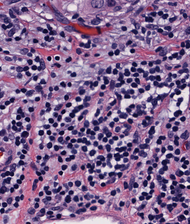
Tumor epithelial tissue: no
Tumor-associated stroma tissue: yes
Normal tissue: no